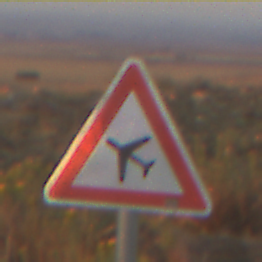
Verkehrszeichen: FlugbetriebRechts
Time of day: SunriseSunset
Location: Outdoor (Nature)
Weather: Clear
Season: NotSpecified
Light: Natural